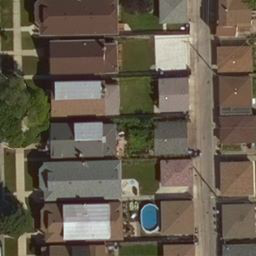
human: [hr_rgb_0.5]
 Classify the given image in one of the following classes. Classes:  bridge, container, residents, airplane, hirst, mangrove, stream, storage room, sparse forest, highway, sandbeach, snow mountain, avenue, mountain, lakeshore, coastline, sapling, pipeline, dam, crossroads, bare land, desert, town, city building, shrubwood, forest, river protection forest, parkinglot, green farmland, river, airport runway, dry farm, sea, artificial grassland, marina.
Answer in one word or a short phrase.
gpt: residents